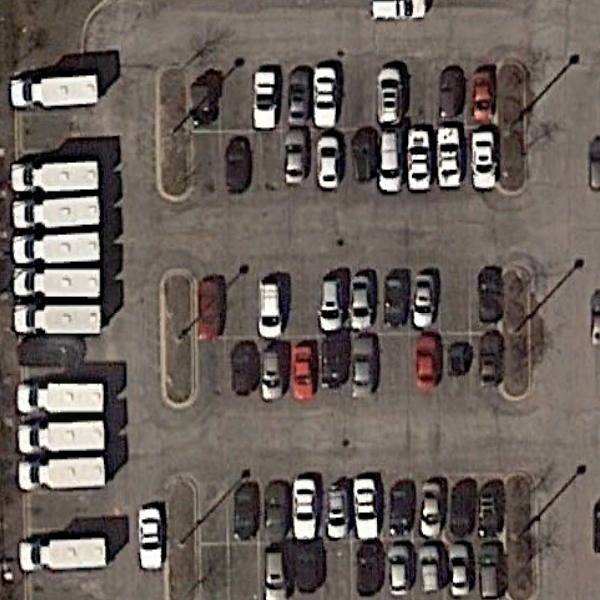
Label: Parking